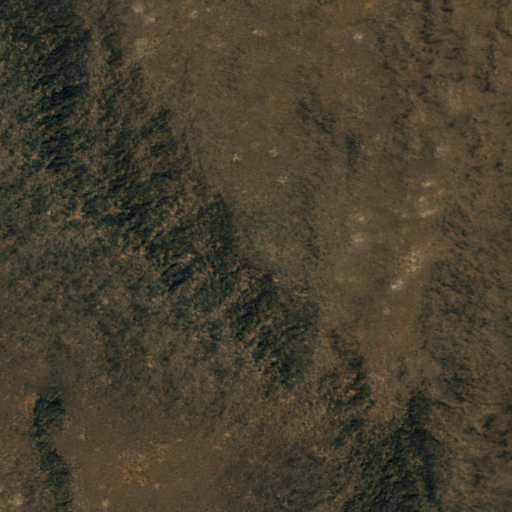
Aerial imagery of mountain in Nevada named Black Mountain containing only shrub